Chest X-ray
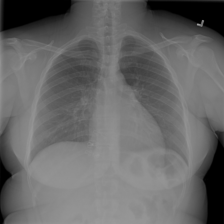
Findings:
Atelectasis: negative
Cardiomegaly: negative
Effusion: negative
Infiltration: negative
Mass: negative
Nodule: negative
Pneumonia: negative
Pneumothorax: negative
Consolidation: negative
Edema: negative
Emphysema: negative
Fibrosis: negative
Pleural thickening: negative
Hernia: negative